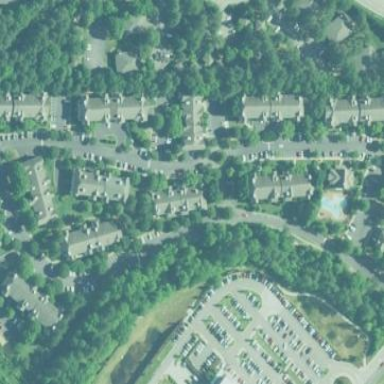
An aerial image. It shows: Residential area within neighborhood.